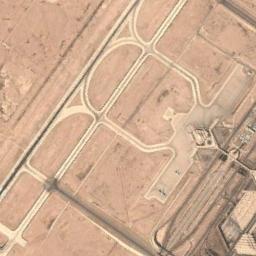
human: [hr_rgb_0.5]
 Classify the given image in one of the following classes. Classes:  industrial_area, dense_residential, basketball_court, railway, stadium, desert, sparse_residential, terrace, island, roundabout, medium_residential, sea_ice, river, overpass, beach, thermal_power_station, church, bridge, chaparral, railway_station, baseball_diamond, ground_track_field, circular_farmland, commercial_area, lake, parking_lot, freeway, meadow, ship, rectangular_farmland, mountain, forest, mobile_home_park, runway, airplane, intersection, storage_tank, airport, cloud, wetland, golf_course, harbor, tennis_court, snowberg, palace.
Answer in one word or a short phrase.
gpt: airport